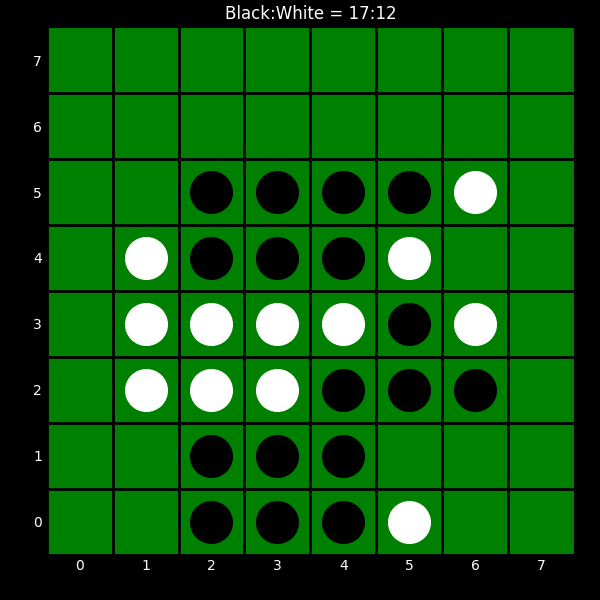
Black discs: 17
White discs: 12